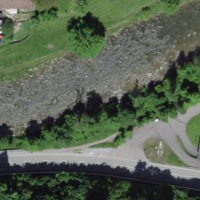
EUNIS habitat code: 55
Species observed at this site:
Silene dioica
Anas platyrhynchos
Milvus migrans